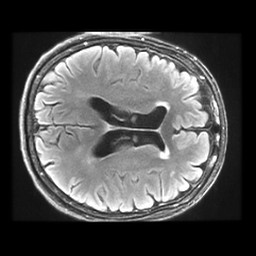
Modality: FLAIR
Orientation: axial
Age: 69
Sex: female
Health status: healthy
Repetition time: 12 s
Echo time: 0.09782 s